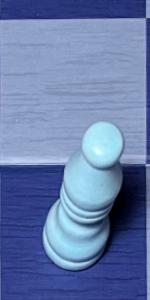
Label: Bishop_White